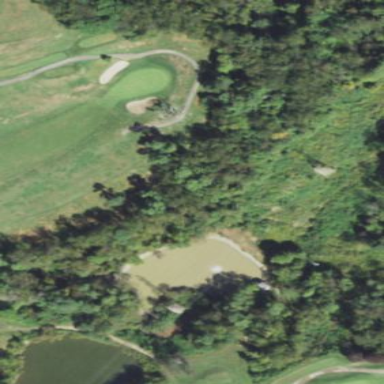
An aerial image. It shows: Rough grassy area used for golf.